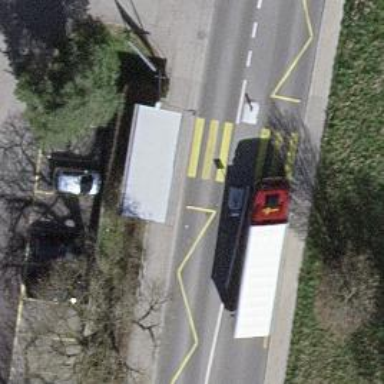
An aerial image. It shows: Uncontrolled road crossing with pedestrian island.